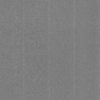
Label: dusty